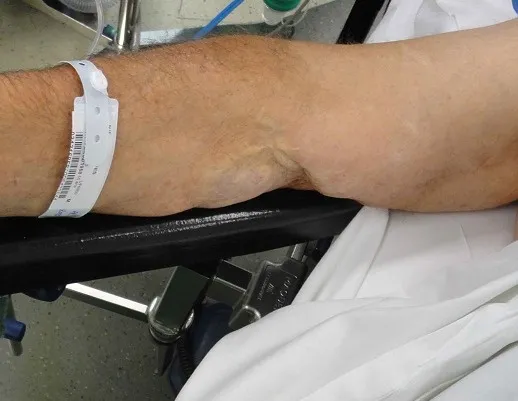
Deformed and amyotrophic right upper limb due to radial nerve palsy complicating humeral communitive fracture.
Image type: medical_photograph (skin_photograph)